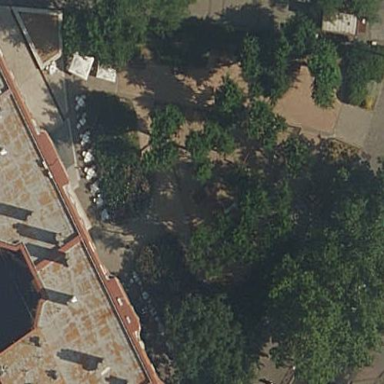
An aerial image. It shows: Park.